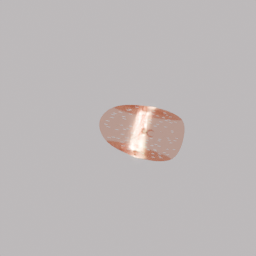
Label: lighting